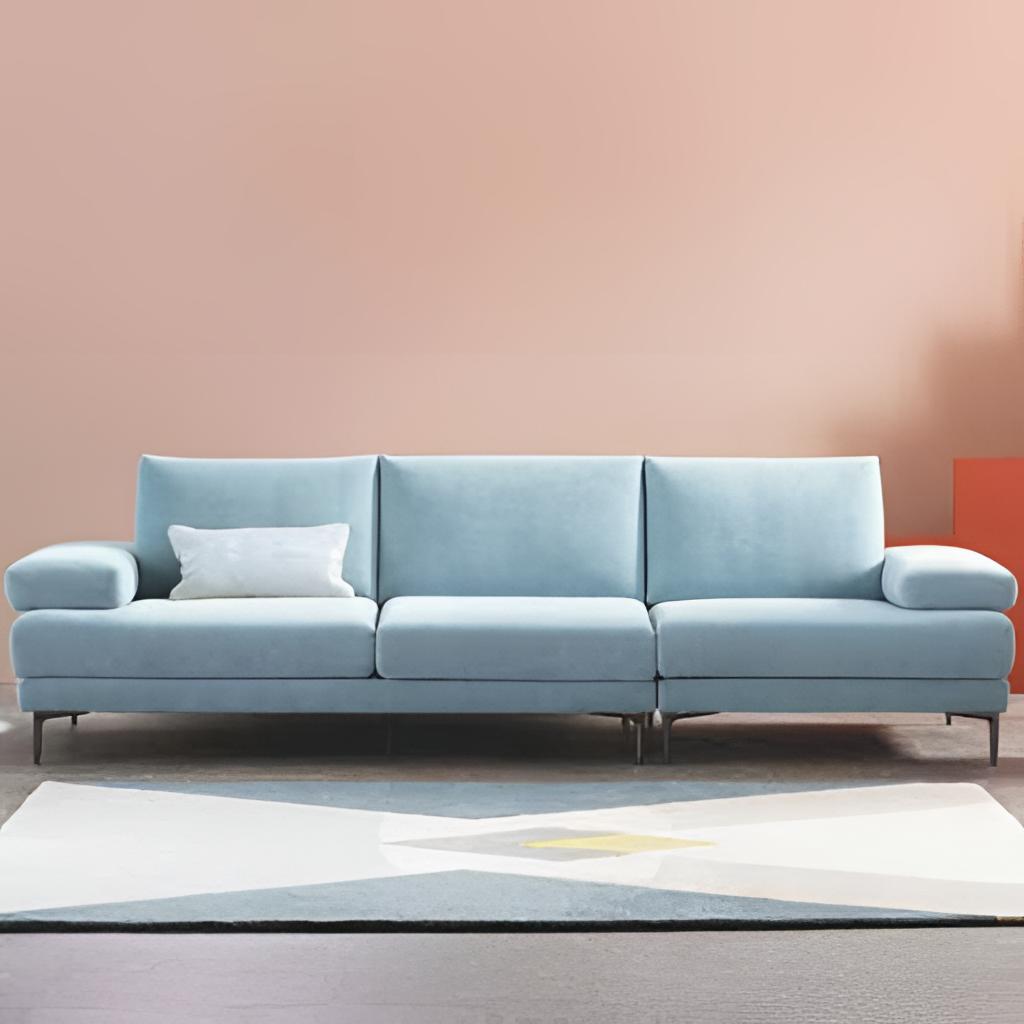
living room, fabric sofa, gray wood flooring, with plank pattern, modern, paint wallpaper, with solid pattern